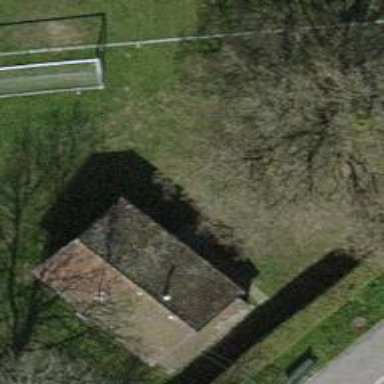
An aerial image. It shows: Hut.